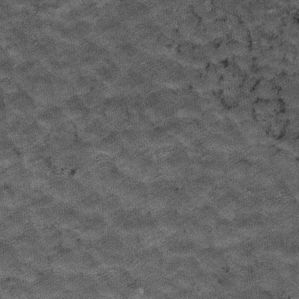
Label: frost